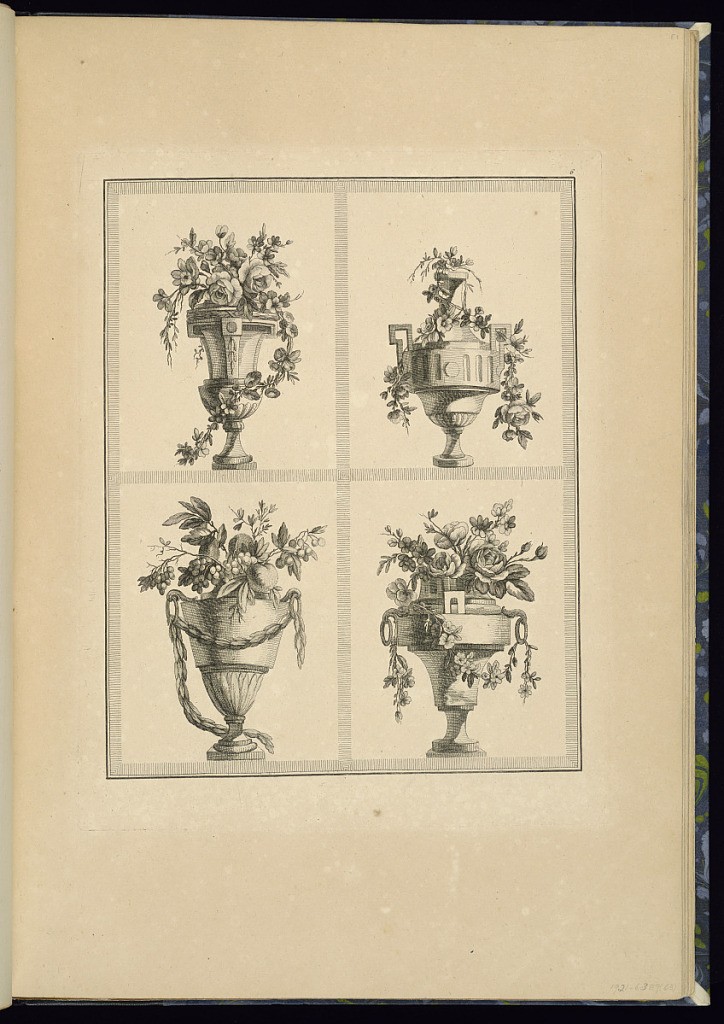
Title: Four Vase Designs with Flowers
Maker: Pierre Ranson, French, 1736–1786
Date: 1778
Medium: Etching on laid paper
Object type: Print
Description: Four designs for vases with flowers, fruit, and festoons of flowers and leaves decorated with neoclassical motifs and shapes including gadrooning, fluting, and leaf ornament. The plate is numbered.